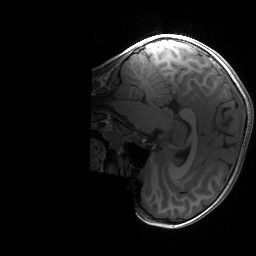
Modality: T1w
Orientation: sagittal
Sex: male
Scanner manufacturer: siemens
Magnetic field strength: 3 T
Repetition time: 1.9 s
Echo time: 0.00243 s